Aerial crown-view tile of a tropical tree (Barro Colorado Island, Panama), acquired 20250818:
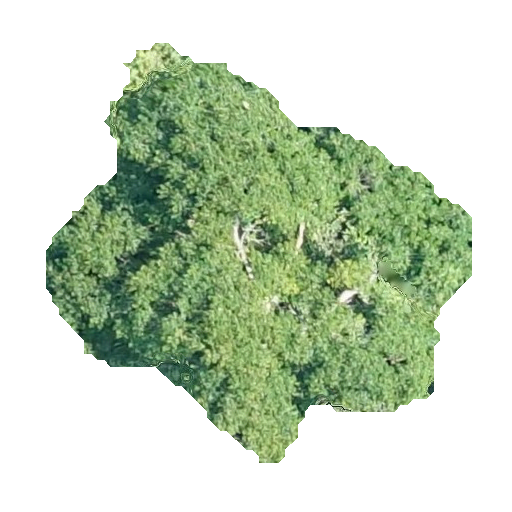
Species: Trattinnickia aspera
GBIF accepted scientific name: Trattinnickia aspera
Crown area: 155.618 m²